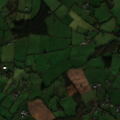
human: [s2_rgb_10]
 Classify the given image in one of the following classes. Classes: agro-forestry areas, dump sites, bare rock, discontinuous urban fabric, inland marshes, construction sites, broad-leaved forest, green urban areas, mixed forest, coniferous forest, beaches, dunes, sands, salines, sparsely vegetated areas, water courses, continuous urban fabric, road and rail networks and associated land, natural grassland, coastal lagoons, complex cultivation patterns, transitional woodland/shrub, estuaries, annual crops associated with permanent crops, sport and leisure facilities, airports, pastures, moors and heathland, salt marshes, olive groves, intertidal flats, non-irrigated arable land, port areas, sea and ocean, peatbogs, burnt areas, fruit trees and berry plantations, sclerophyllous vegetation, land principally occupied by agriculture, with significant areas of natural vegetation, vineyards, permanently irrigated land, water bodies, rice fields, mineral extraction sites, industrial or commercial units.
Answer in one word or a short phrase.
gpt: pastures, land principally occupied by agriculture, with significant areas of natural vegetation